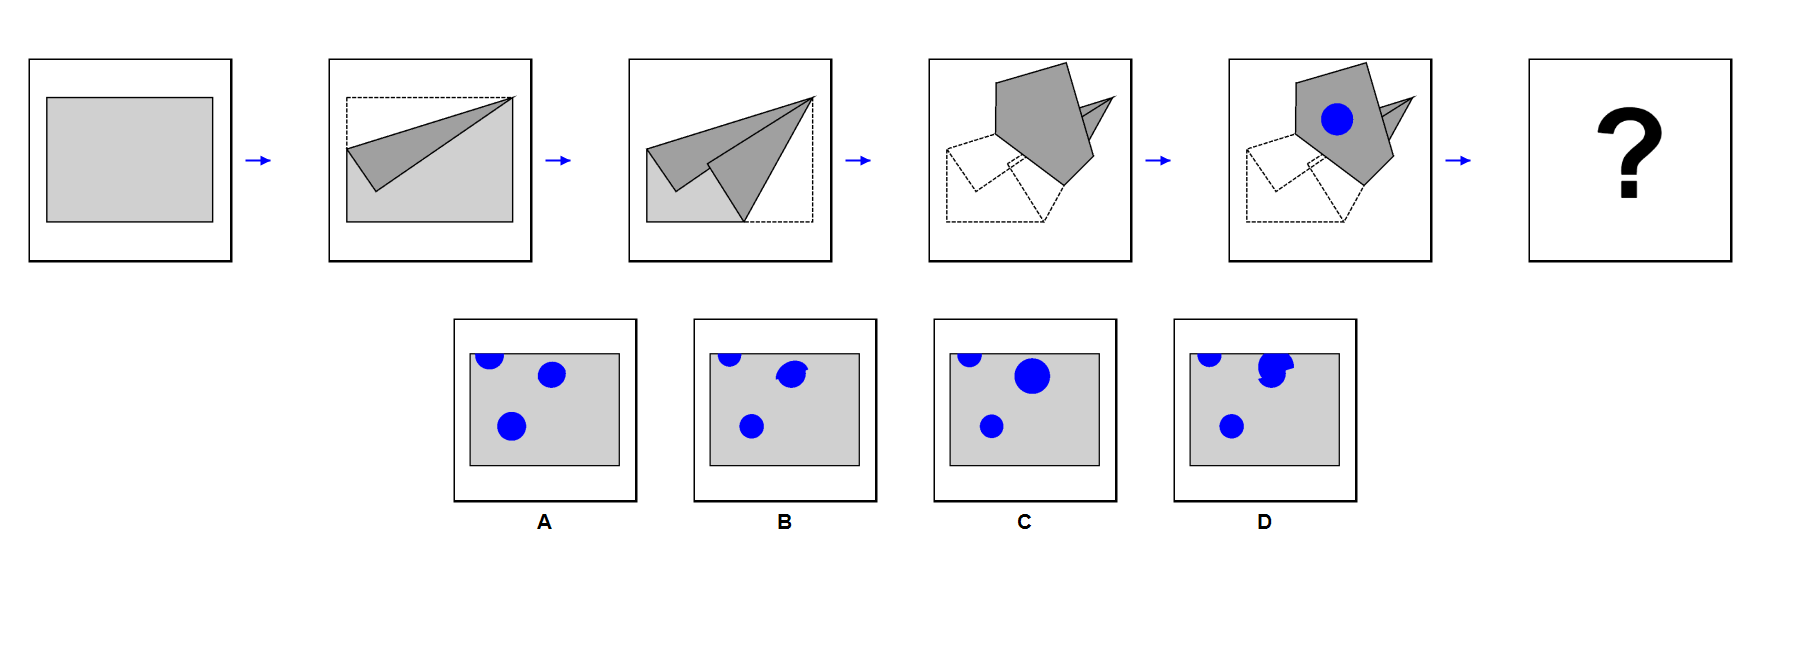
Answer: A